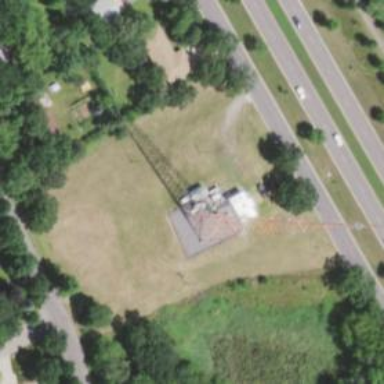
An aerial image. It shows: Communications tower.